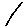
Label: line